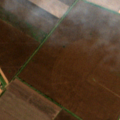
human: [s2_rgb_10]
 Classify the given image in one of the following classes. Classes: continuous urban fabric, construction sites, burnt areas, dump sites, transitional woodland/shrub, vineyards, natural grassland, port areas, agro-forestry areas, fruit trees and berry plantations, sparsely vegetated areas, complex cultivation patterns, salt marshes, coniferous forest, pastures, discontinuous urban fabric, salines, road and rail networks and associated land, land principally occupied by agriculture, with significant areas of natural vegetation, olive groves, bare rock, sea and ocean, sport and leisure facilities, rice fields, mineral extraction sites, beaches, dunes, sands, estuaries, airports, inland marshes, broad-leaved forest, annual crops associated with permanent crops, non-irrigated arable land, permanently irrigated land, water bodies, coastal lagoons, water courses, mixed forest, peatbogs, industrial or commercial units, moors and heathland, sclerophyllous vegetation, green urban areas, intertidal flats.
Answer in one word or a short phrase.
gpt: non-irrigated arable land